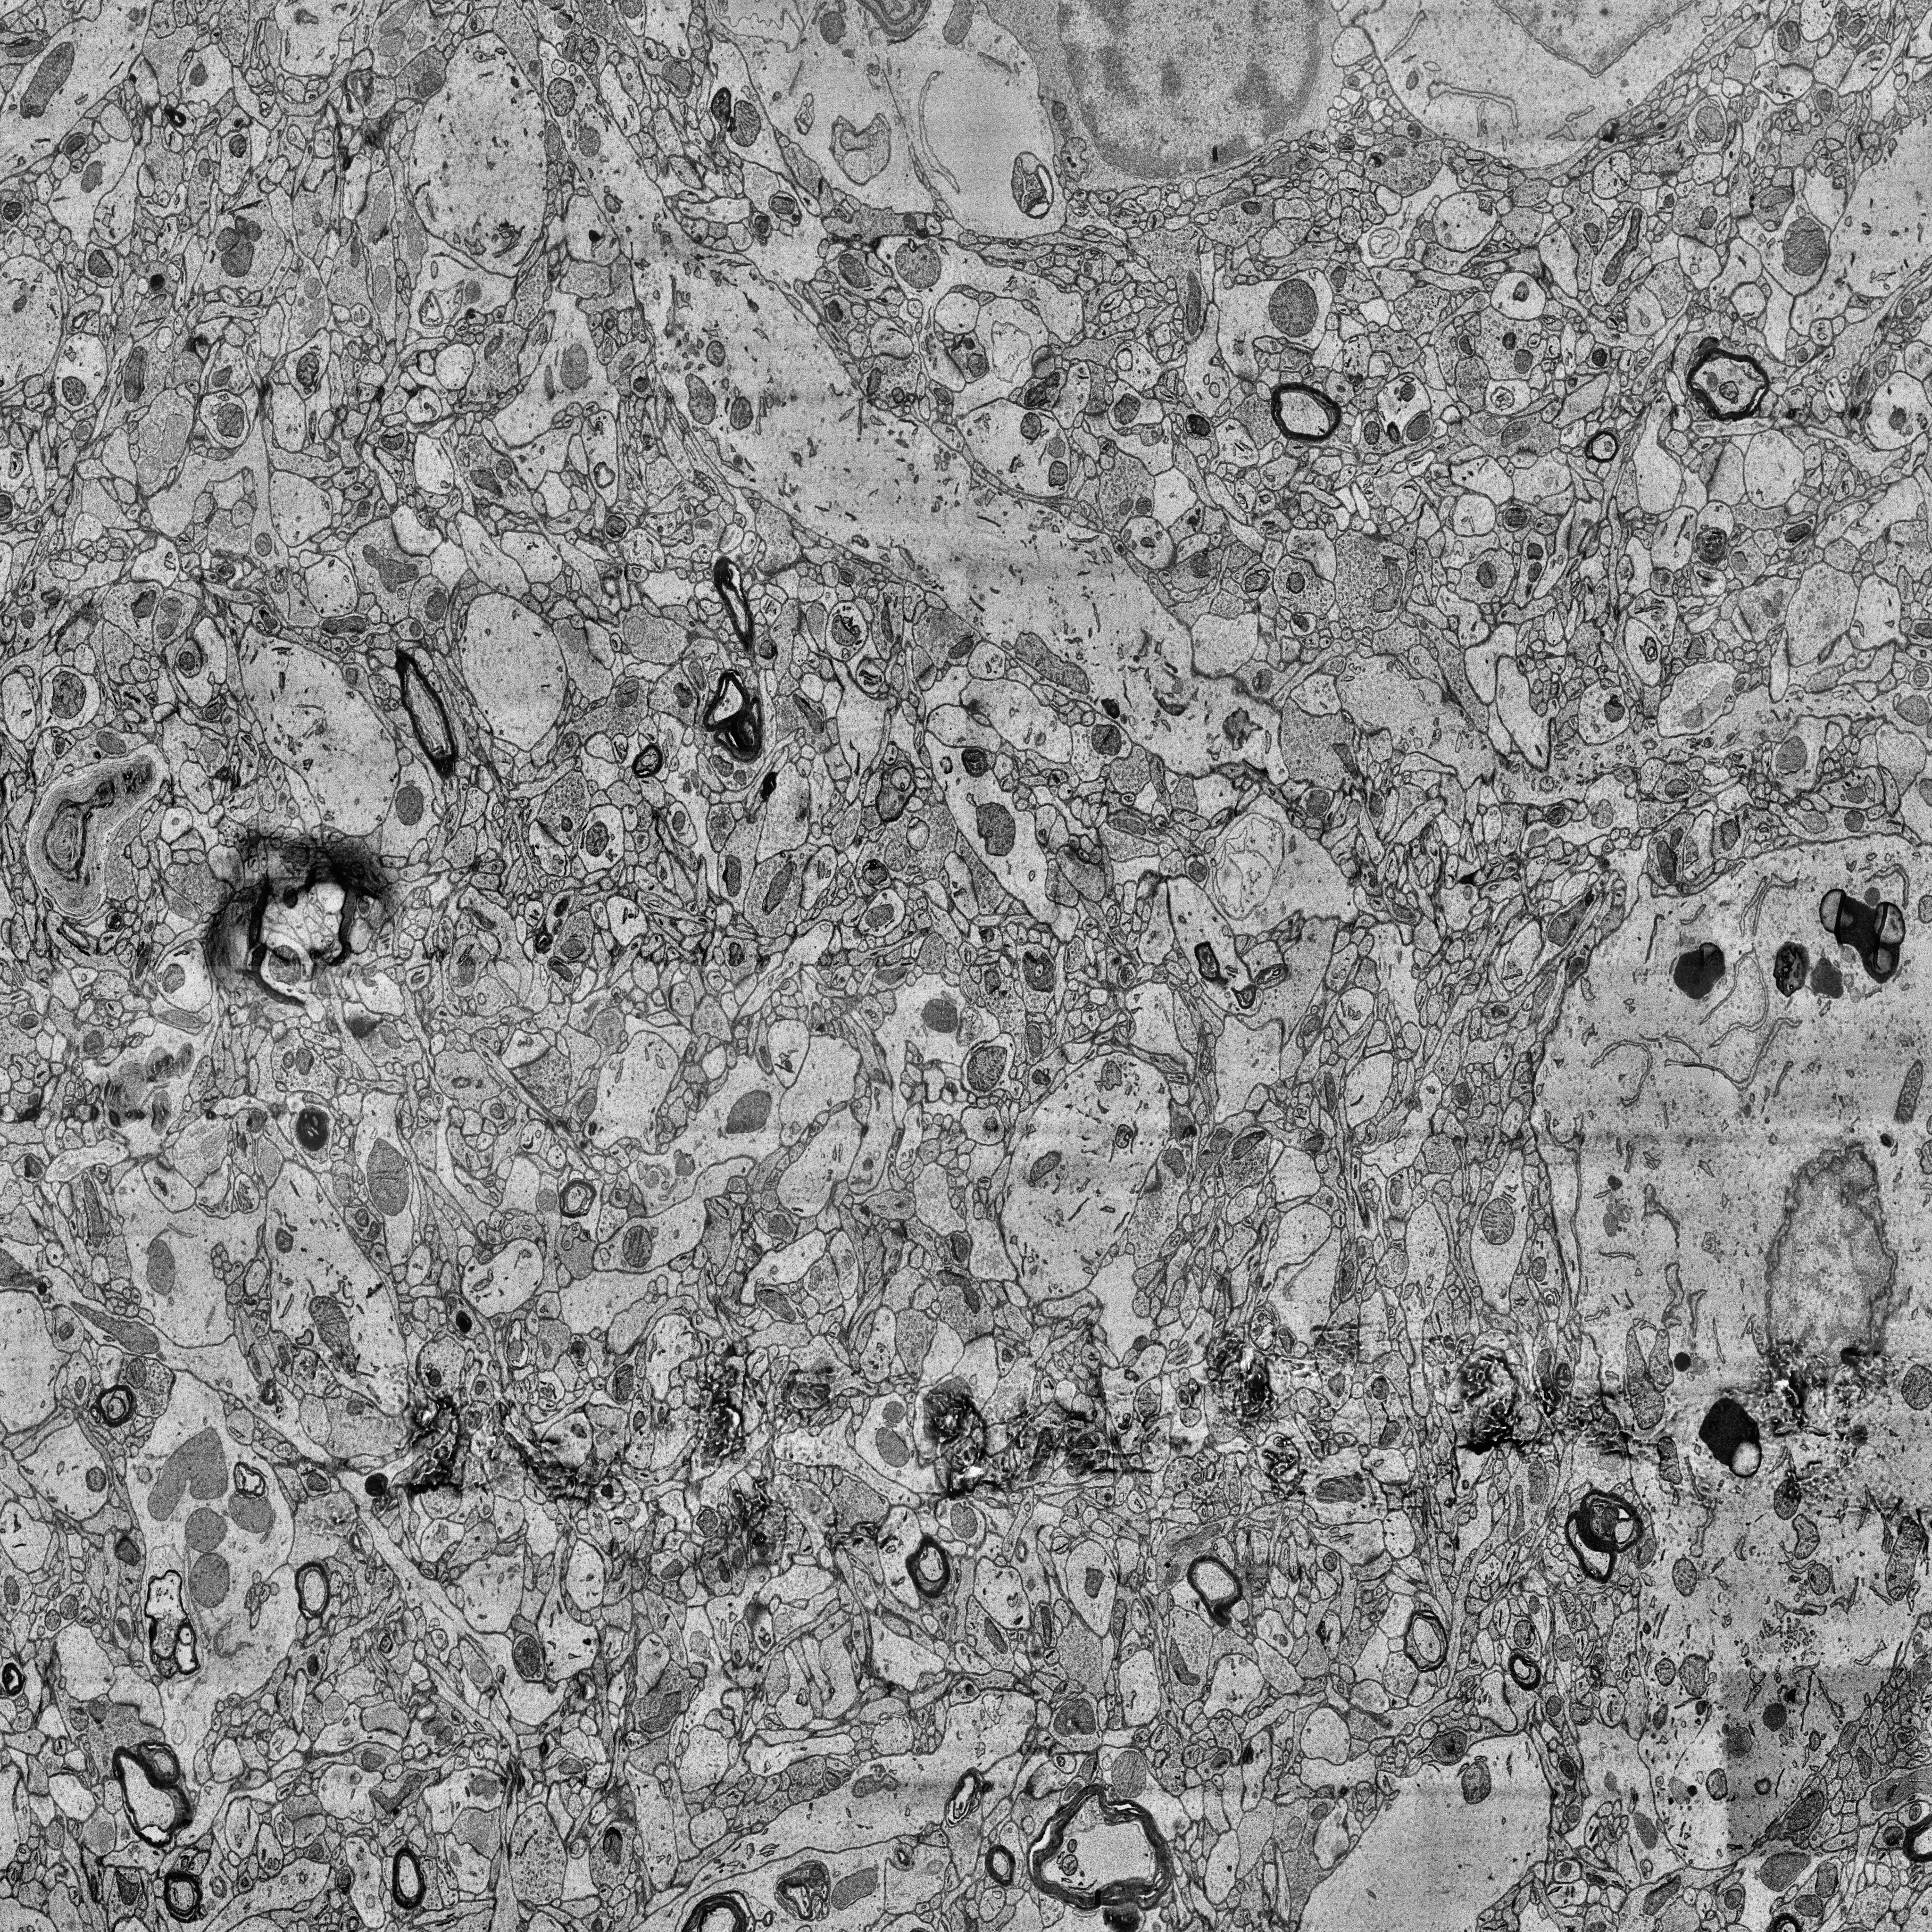
Electron microscopy slice of human cortex tissue
Slice depth (z): 203
Mitochondria instances in slice: 494